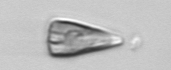
Label: Licmophora